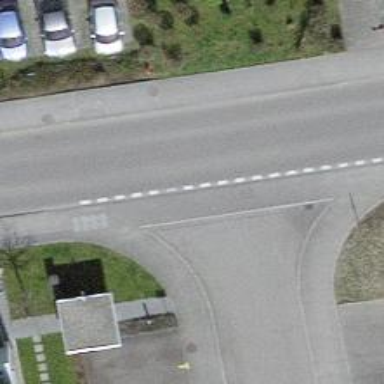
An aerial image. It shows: Residential road with separate sidewalks on both sides.